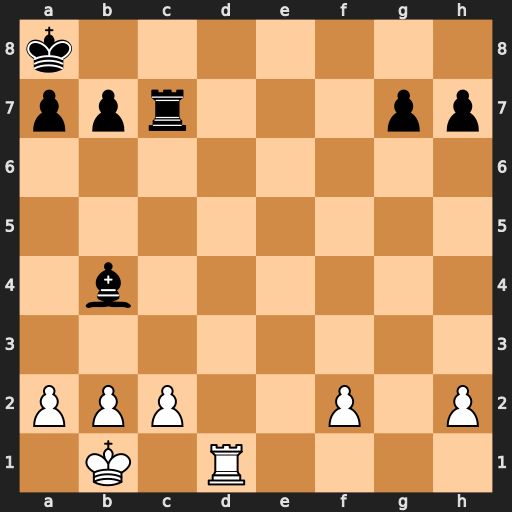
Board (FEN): k7/ppr3pp/8/8/1b6/8/PPP2P1P/1K1R4
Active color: w
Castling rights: -
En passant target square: -
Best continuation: Rd8+ Rc8 Rxc8#